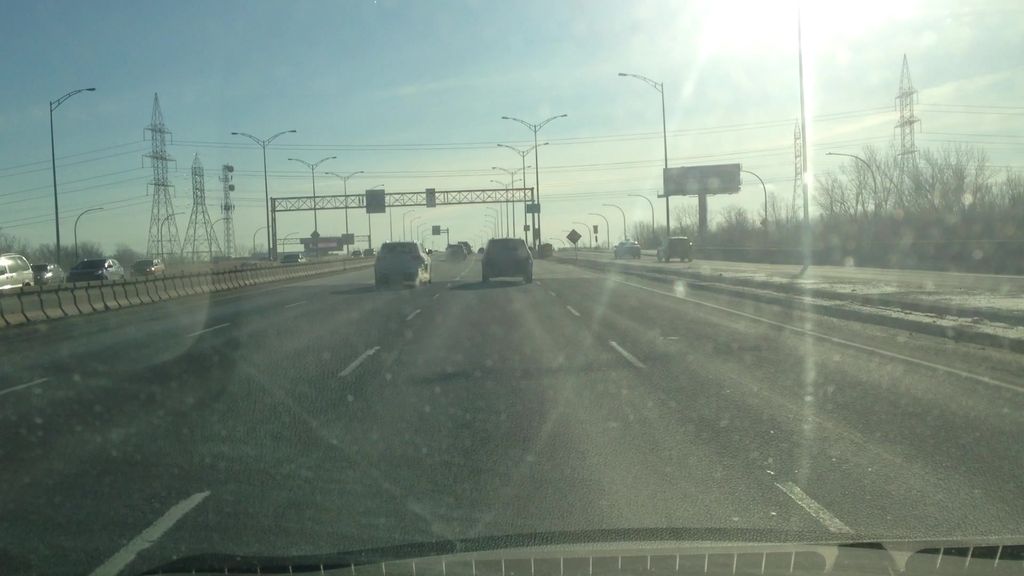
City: montreal